Question: I'm using a repeat control displaying names. The content is displayed proberly, but I needed a pager because there can be more than 30 entries.
As soon as I add a pager for this repeat control and press a button doing a partial refresh on the site I get a "division by zero" error.
Here's my repeat control:
'''
<xp:repeat id="repeat1" rows="30" var="namesList" repeatControls="true" indexVar="rowIndex">
<xp:table>
<xp:tr>
<xp:td>
<xp:link escape="true" id="Employee">
<xp:this.text><![CDATA[#{javascript:namesList.getItemValueString("Employee")}]]></xp:this.text></xp:link>
</xp:td>
</xp:tr>
</xp:table>
<xp:this.value><![CDATA[#{javascript:try {
var wfDoc:NotesDocument = docApplication.getDocument(true);
var dcNoAnswer:NotesDocumentCollection = database.createDocumentCollection();
var count:Integer = 0;
//Gets all response documents, but only adds those to the document collection, without a valid
//response to the cycle
if (wfDoc.getResponses() != null) {
var dc:NotesDocumentCollection = wfDoc.getResponses();
var doc:NotesDocument = dc.getFirstDocument();
while (doc != null) {
if (doc.getItemValueString("Response") == "") {
dcNoAnswer.addDocument(doc);
}
doc = dc.getNextDocument();
}
dc.recycle();
}
docApplication.replaceItemValue("MissingResponsesCount", dcNoAnswer.getCount());
wfDoc.recycle();
return dcNoAnswer;
} catch(e) {
dBar.error("Show no response repeat control data: " + e);
}}]]></xp:this.value>
</xp:repeat>
'''
And here's my pager:
'''
<xp:pager layout="Previous Group Next" id="pager3" for="repeat1"></xp:pager>
'''
As I said, doing a partial refresh on the site oder panel, I'll get this error:

I've been looking for an error for some time, but I can't see anything wrong here. Did anybody else have such a problem and maybe has a solution?
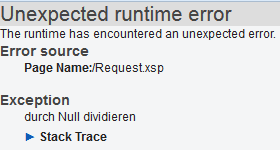
Answer: You have repeatControls="true" set. That means "create the controls once and never again", so you can't use a pager to navigate, as mentioned here. Remove repeatControls="true" and it will work.
If you look at the stack trace, it will fail on getStart().